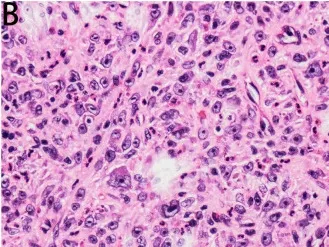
Panel. (HE, x40).
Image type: pathology (h&e)